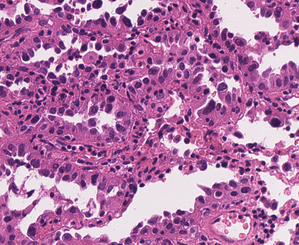
Tumor epithelial tissue: yes
Tumor-associated stroma tissue: yes
Normal tissue: no